Brain MRI, t1w sequence, axial 2D slice.
Patient: age 40, sex F, weight 95 kg, height 1.95 m
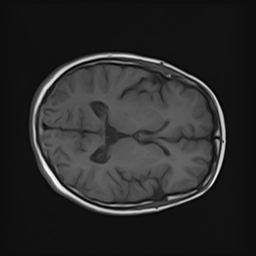